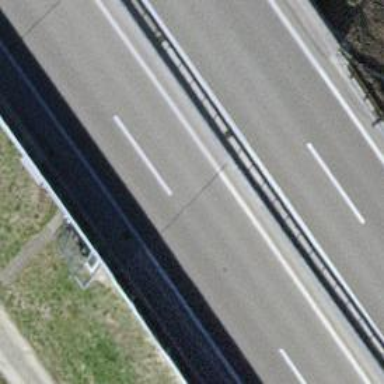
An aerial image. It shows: Motor road bridge with asphalt surface. The bridge is part of trunk highway.